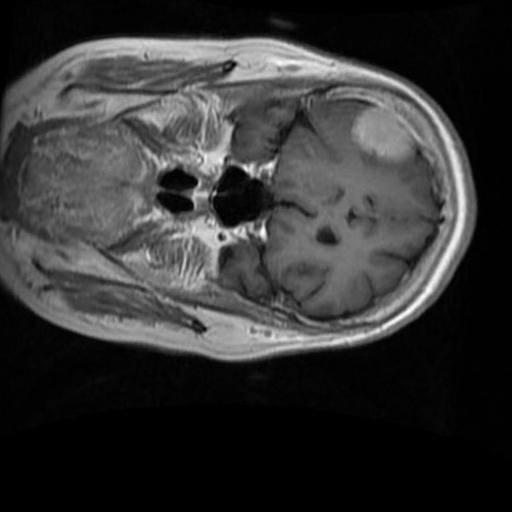
Label: brain_menin